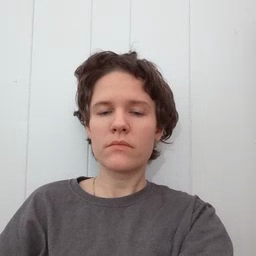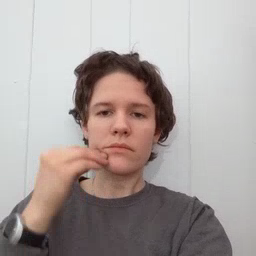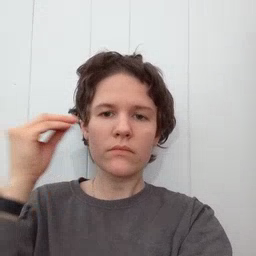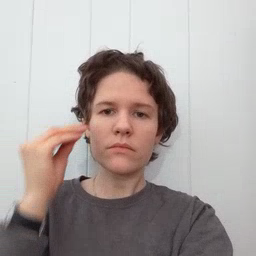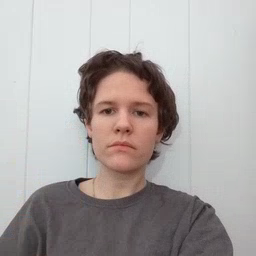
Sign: home